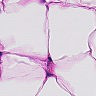
Metastatic tissue present: no